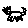
Label: cat